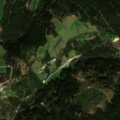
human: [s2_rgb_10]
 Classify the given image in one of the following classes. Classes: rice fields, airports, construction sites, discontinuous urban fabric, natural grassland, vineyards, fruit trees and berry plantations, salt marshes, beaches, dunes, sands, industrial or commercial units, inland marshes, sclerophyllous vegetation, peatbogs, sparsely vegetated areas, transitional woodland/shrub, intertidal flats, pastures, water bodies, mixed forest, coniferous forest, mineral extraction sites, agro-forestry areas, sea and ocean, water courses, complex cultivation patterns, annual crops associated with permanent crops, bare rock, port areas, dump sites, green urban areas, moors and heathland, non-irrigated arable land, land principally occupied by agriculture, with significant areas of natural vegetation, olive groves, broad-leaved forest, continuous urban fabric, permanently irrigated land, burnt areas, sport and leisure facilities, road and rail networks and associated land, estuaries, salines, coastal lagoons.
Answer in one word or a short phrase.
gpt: pastures, land principally occupied by agriculture, with significant areas of natural vegetation, coniferous forest, mixed forest